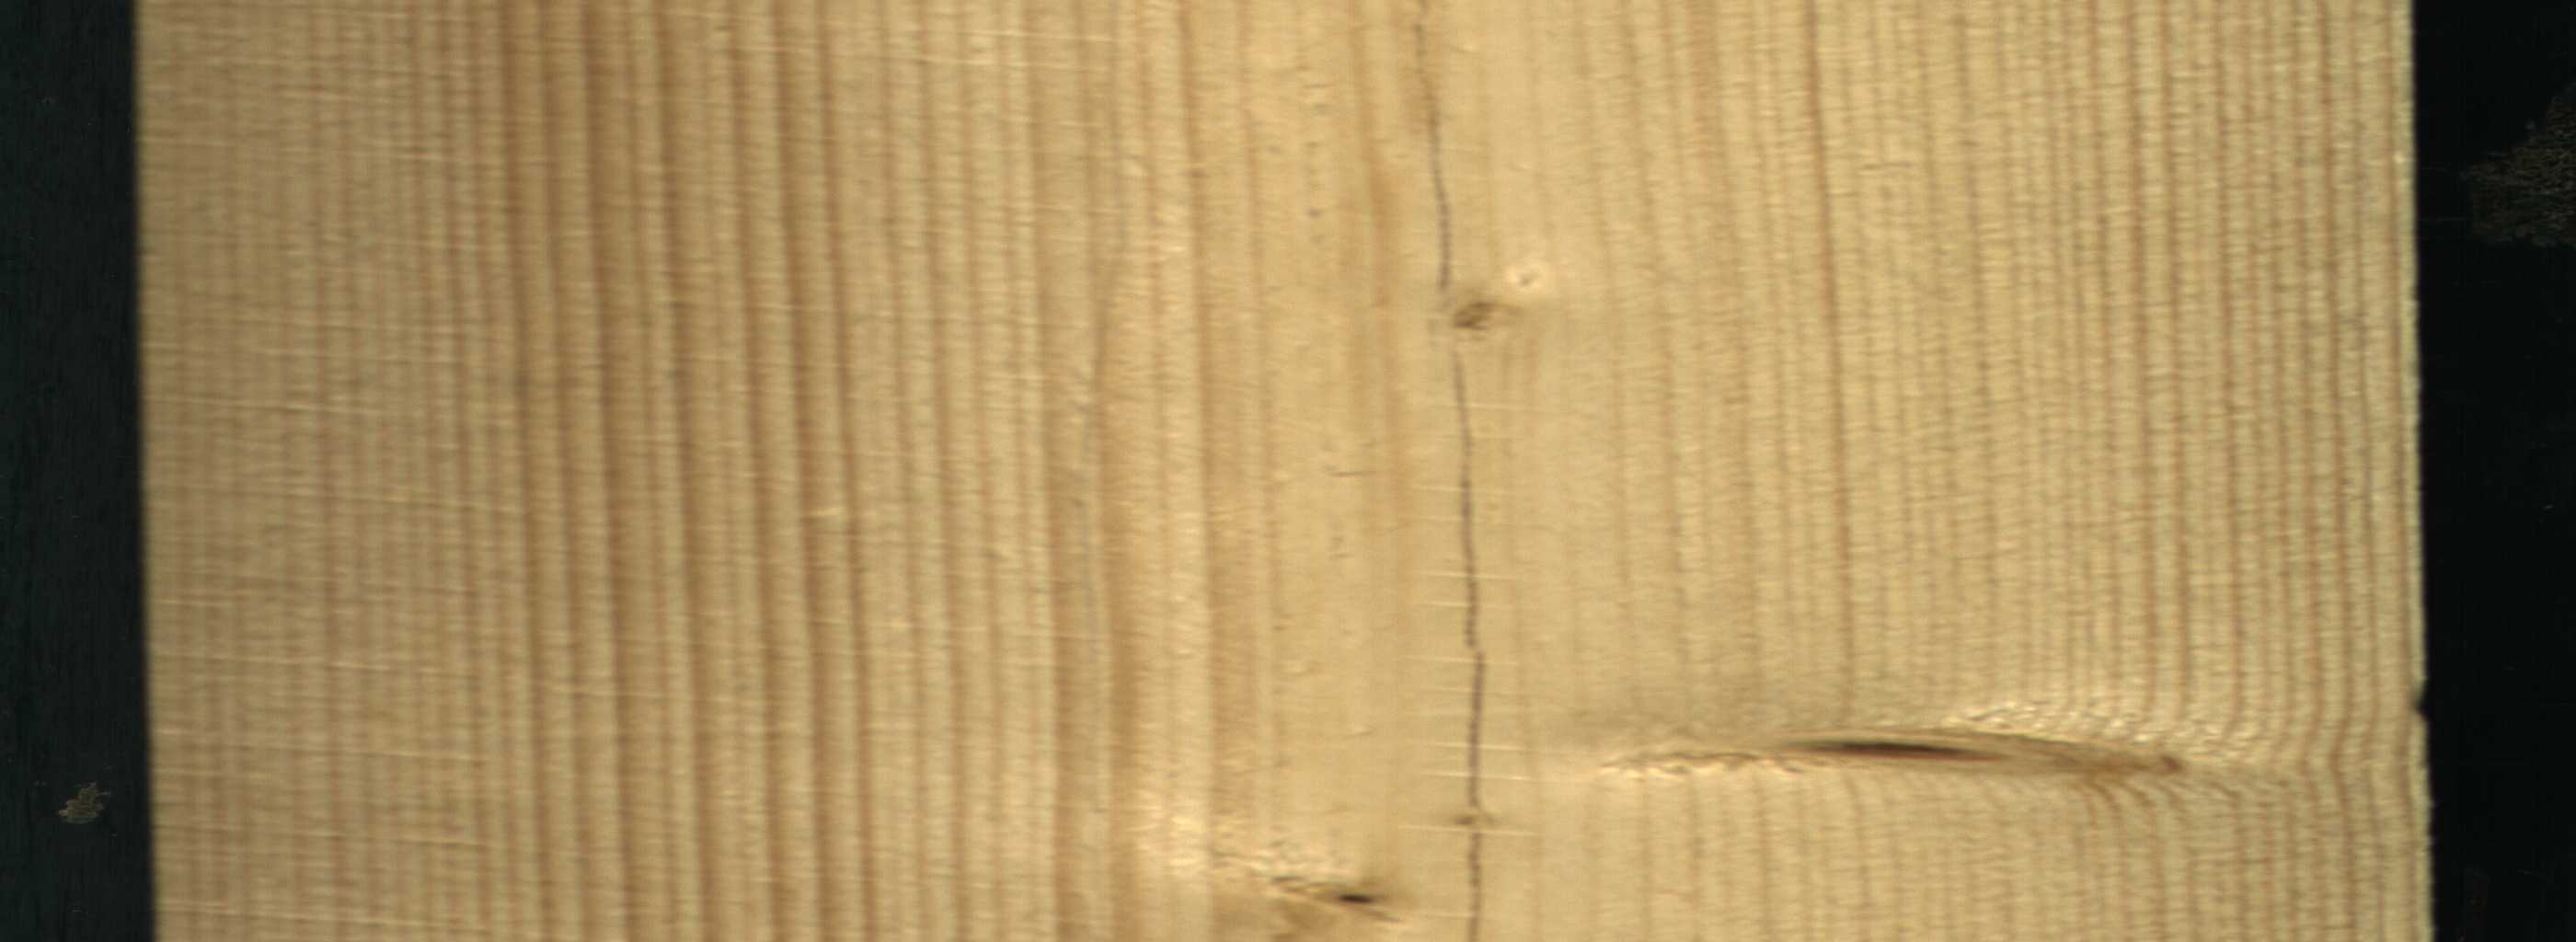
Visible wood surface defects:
Dead_Knot
Live_Knot